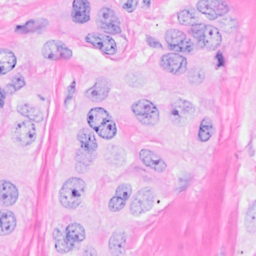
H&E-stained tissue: Breast